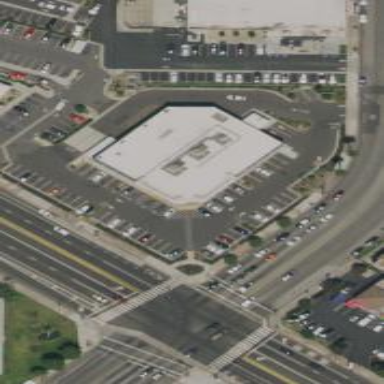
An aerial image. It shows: Parking area with surface.